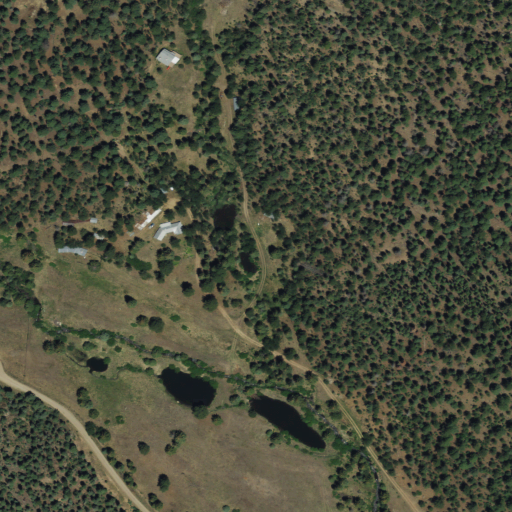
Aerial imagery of valley in New Mexico named Youngs Canyon containing evergreen forest, shrub, and open development